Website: ulta-beauty
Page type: billing-address
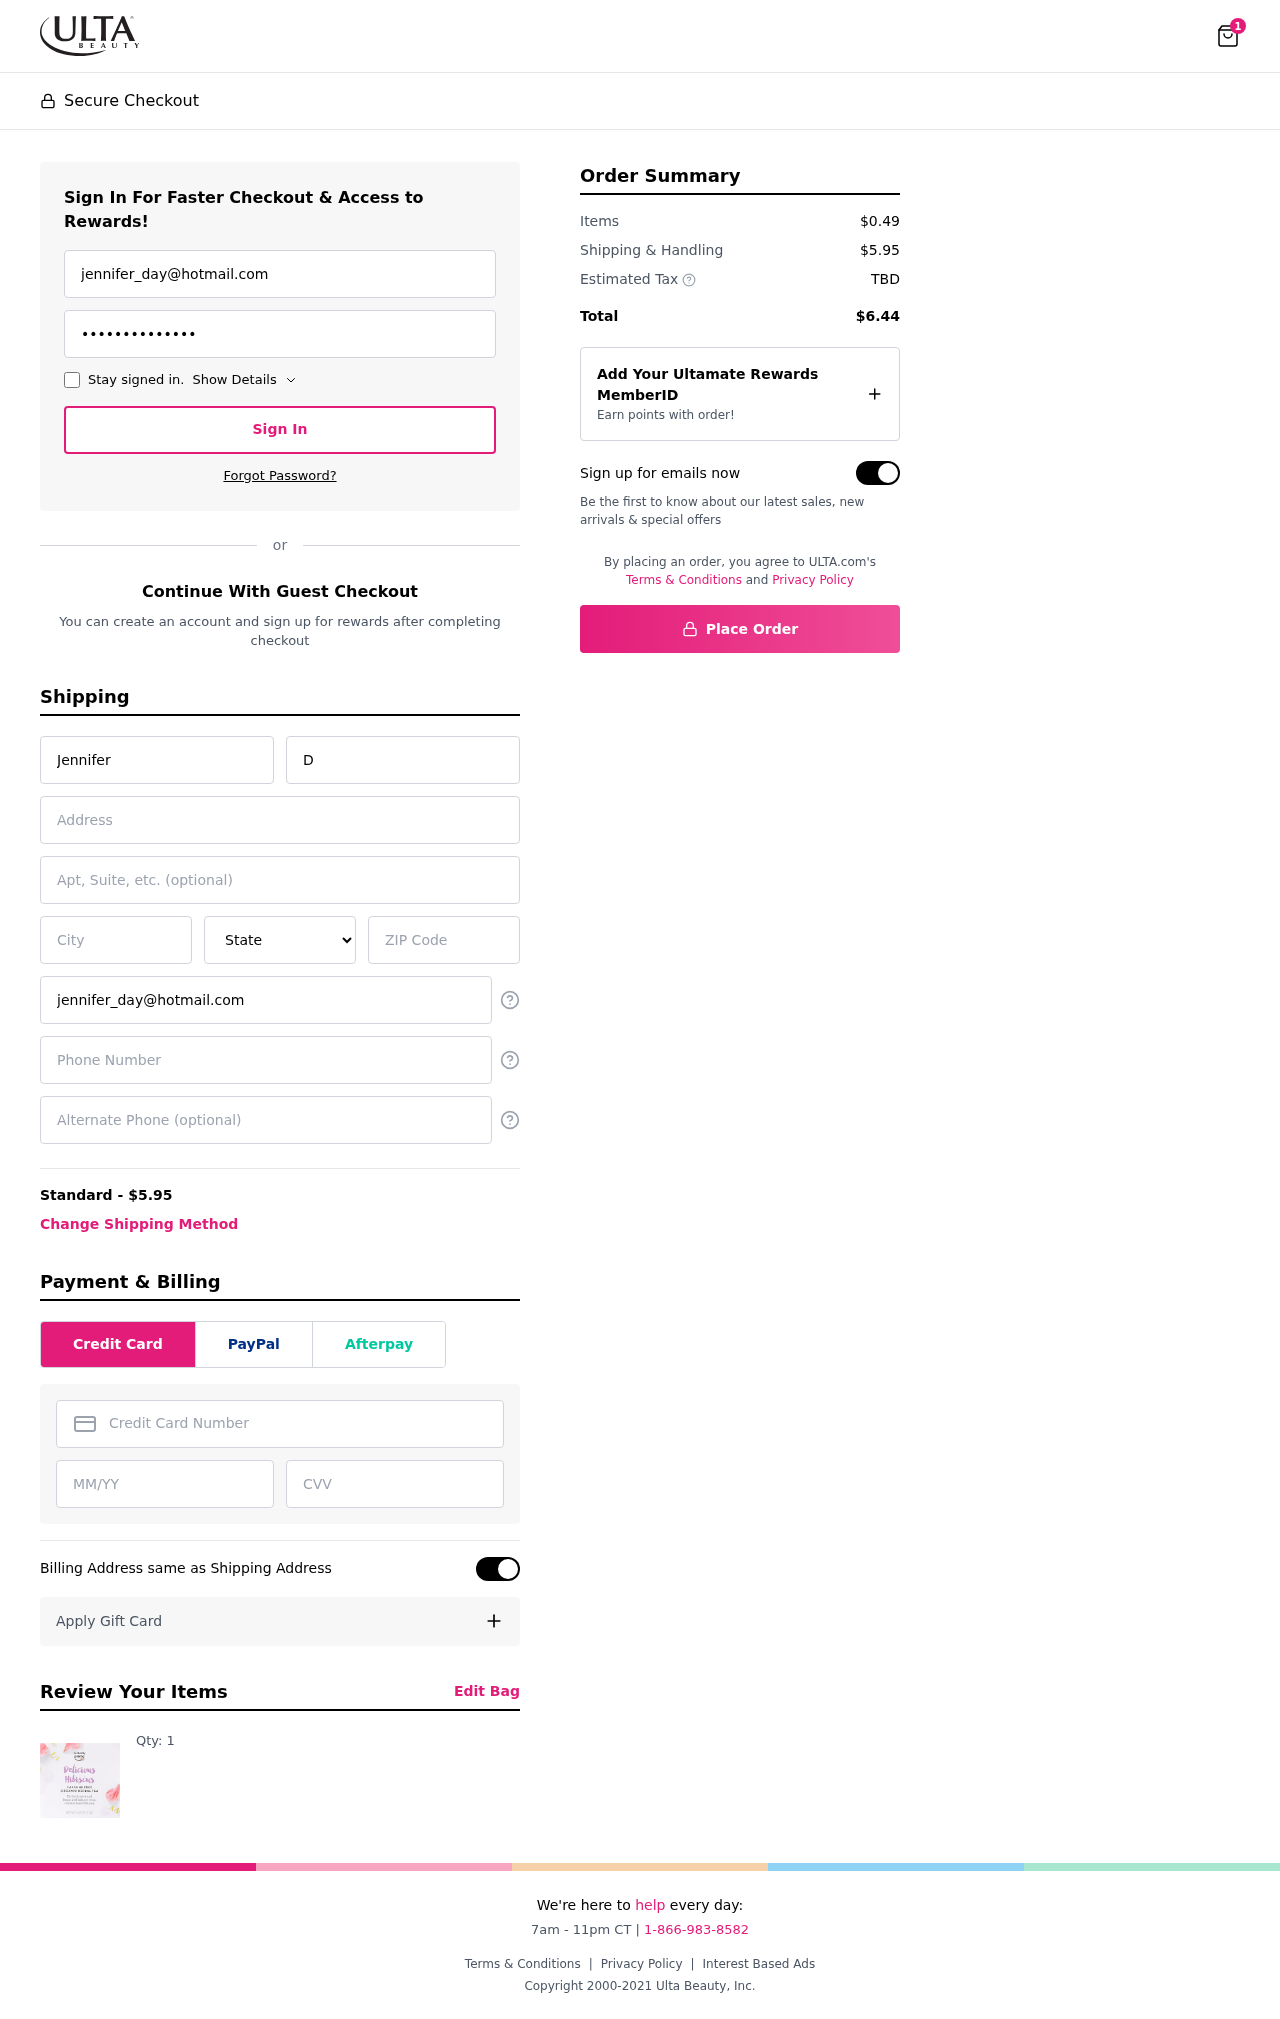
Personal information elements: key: PII_STATE
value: Oklahoma
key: PII_EMAIL
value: jennifer_day@hotmail.com
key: PII_FIRSTNAME
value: Jennifer
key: PII_LASTNAME
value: Day
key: PII_STREET
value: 47217 Daniel Mountains
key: PII_STREET2
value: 6505 Bryan Harbors Apt. 186
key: PII_CITY
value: Hudsonberg
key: PII_POSTCODE
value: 14767
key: PII_PHONE
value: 3787756216
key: PII_CARD_NUMBER
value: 6011 8271 9181 6271
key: PII_CARD_EXPIRY
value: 08/27
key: PII_CARD_CVV
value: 417
Product elements: key: PRODUCT1_QUANTITY
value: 1
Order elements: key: ORDER_NUM_ITEMS
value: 1
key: ORDER_SHIPPING_COST
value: $5.95
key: ORDER_SUBTOTAL
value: $0.49
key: ORDER_TOTAL
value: $6.44